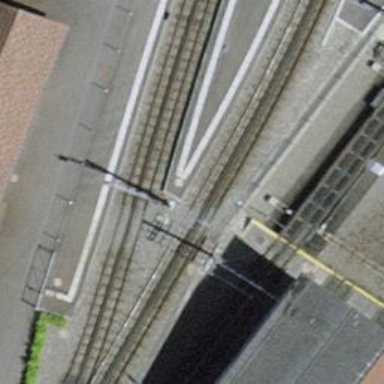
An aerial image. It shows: Single-track electrified railway with contact line.